Question: I have a point dataset that I'm trying to interpolate on a grid. These points are aligned in grid fashion with some points missing see below:
To complicate it, it's possible that other input pointsets may not align on a grid, so I'm trying to use 'scipy.interpolate.griddata' to interpolate these values onto a regular grid. However, sometimes my underlying grid aligns perfectly with the sampling rate of the input point dataset and 'griddata' hangs. According to <URL> 'scipy.interpolate.griddata' operates poorly if the sample occurs across 3 points that are perfectly aligned which sometimes happens for me.
Is there a high performance alternative for interpolation of point data onto a regular grid in Python?
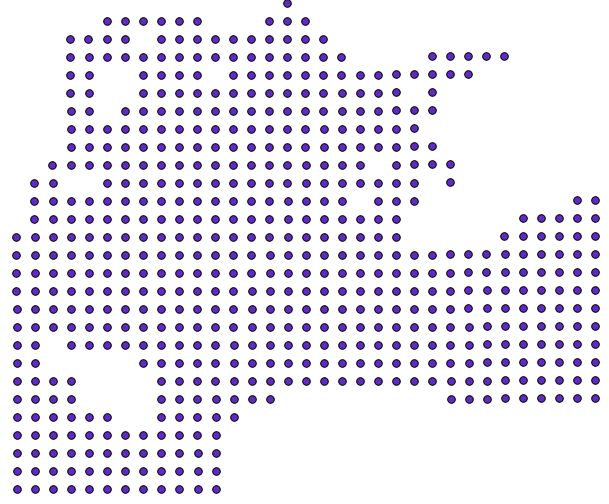
Answer: My solution has been to stochastically perturb the x and y coordinates of each input point by a random factor between '1e-6 * grid_cell_size'. I choose '1e-6' as a rule of thumb of several orders of magnitude greater than the minimum delta difference in a 32 bit float, yet small enough that the error introduced by it is still shadowed by the error introduced by the interpolation scheme.
I'm still open to other ideas, but this way I can use the stock interpolation functions provided by 'scipy' by introducing a very small numerical error.